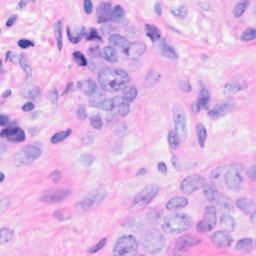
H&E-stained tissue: Breast